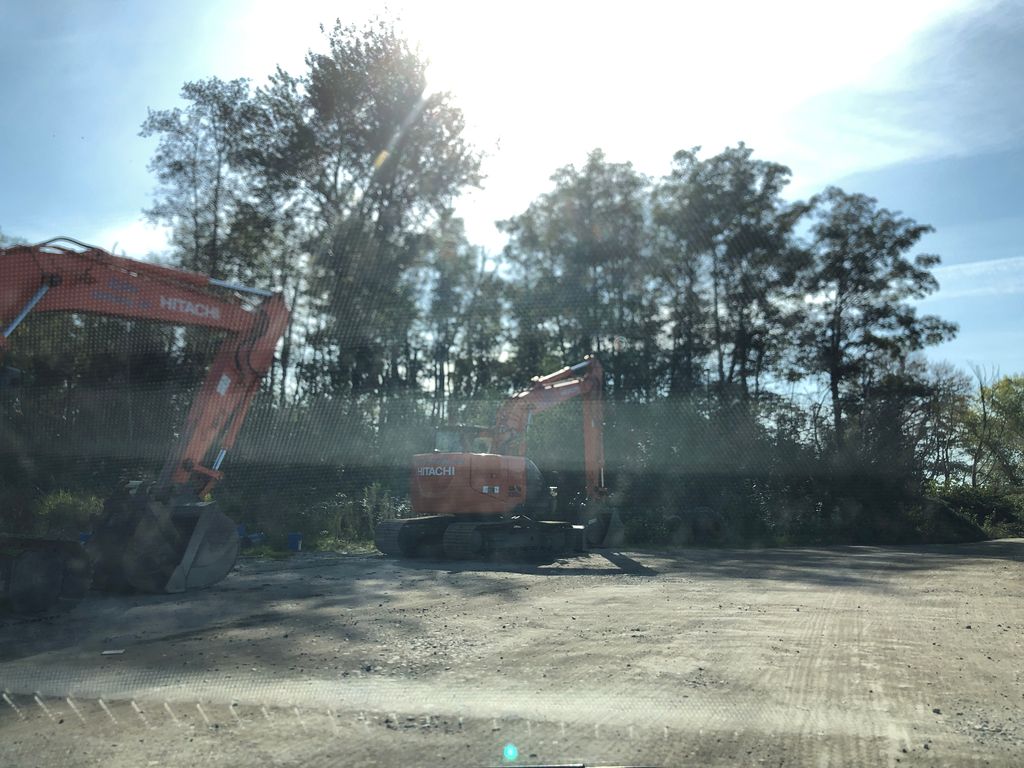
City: vancouver